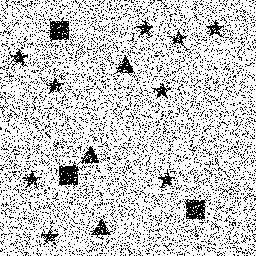
Squares: 3
Triangles: 3
Stars: 9
Total shapes: 15